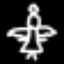
Label: angel